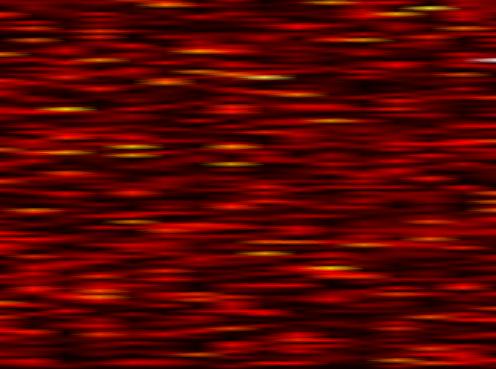
Label: WOLA